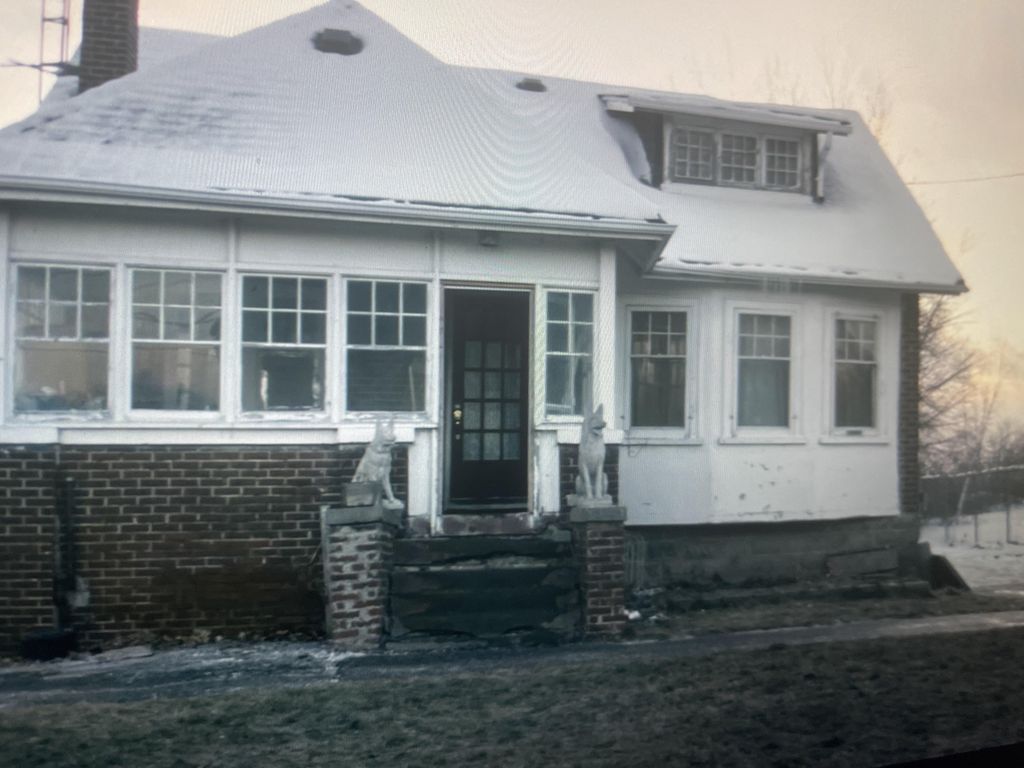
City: kitchener-waterloo